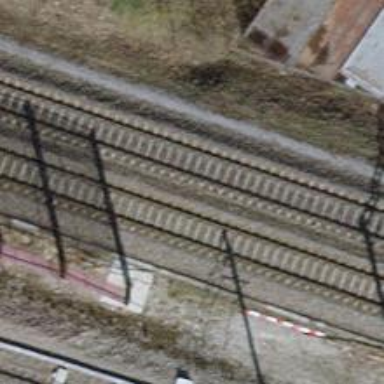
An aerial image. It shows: Single railway track with electrified contact line.